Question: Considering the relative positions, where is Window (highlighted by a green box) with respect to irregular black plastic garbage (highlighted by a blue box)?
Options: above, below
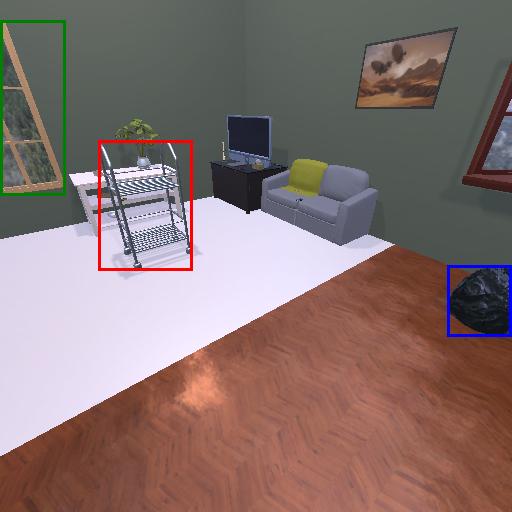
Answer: above